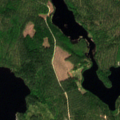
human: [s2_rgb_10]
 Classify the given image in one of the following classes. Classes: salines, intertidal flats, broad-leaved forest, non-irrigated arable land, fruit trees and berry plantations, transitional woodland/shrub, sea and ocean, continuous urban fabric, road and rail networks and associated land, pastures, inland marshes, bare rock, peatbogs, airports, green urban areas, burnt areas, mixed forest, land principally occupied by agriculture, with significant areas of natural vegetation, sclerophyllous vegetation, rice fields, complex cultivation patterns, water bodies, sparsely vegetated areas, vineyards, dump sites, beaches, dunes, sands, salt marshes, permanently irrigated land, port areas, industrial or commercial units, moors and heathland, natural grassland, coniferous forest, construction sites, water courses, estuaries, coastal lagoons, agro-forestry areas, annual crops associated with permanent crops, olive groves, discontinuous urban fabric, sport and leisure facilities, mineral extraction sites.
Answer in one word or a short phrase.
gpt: coniferous forest, mixed forest, water bodies